Question: How do I create an EditText like this? I tried many times but the cursor is always outside the round corners.

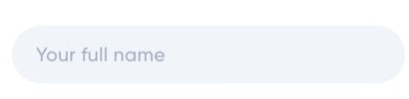
Answer: First, add a new drawable file with name "background.xml" inside your project's drawable folder and write these inside it:
'''
<?xml version="1.0" encoding="utf-8"?>
<shape xmlns:android="http://schemas.android.com/apk/res/android"
android:padding="10dp"
android:shape="rectangle">
<solid android:color="#f1f4f9" />
<stroke android:width="1dp" android:color="#f1f4f9" />
<corners
android:radius="24dp" />
</shape>
'''
Then in activity_main.xml :
'''
<?xml version="1.0" encoding="utf-8"?>
<androidx.constraintlayout.widget.ConstraintLayout xmlns:android="http://schemas.android.com/apk/res/android"
xmlns:app="http://schemas.android.com/apk/res-auto"
android:layout_width="match_parent"
android:layout_height="match_parent">
<EditText
android:id="@+id/editText"
android:layout_width="match_parent"
android:layout_height="wrap_content"
android:layout_margin="20dp"
android:background="@drawable/background"
android:hint="Your full name"
android:padding="15dp"
app:layout_constraintTop_toTopOf="parent" />
</androidx.constraintlayout.widget.ConstraintLayout>
'''
Result:
<URL>
Good luck!